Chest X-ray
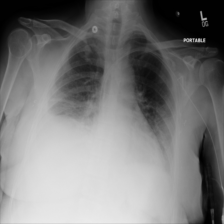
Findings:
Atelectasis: negative
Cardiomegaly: negative
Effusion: positive
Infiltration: positive
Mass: negative
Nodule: negative
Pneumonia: negative
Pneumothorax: negative
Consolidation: negative
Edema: negative
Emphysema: negative
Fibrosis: negative
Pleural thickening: negative
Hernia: negative